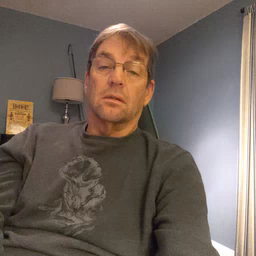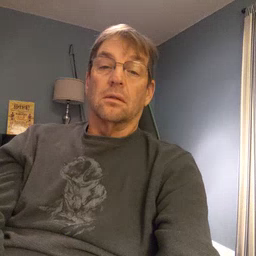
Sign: pajamas